Question: I was playing around the rabbitmq HTTP API and came across a weird scenario. When I look at my queues through the web interface, the status of both of them shows as IDLE. .
However when I use the HTTP API, the return for both the queue shows as 'running'. The code im using is below:
'''
import requests
import json
uri = 'http://localhost:15672/api/queues'
r = requests.get(uri, auth=("guest","guest"))
parsed = json.loads(r.content)
#print json.dumps(parsed, indent=4)
for i in parsed:
print '{:<20} : {}'.format(i.get('name'), i.get('state'))
'''
Output:
'''
test queue : running
test2 : running
'''
Can someone explain this behaviour to me?
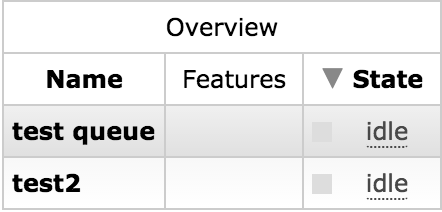
Answer: Check the Management_console source code here: <URL>
'''
function fmt_object_state(obj) {
if (obj.state == undefined) return '';
var colour = 'green';
var text = obj.state;
var explanation;
if (obj.idle_since !== undefined) {
colour = 'grey';
explanation = 'Idle since ' + obj.idle_since;
text = 'idle';
}
'''
The console shows "idle" if the field 'idle_since' is not null.
If there is "traffic" in your queue you will have a json like that:
'''
"policy":"",
"exclusive_consumer_tag":"",
"consumers":0,
"consumer_utilisation":"",
"memory":176456,
"recoverable_slaves":"",
"state":"running",
'''
if the queue is in idle (without traffic) you will have a json like that:
'''
"idle_since":"2015-06-25 10:15:07",
"consumer_utilisation":"",
"policy":"",
"exclusive_consumer_tag":"",
"consumers":0,
"recoverable_slaves":"",
"state":"running",
'''
As you can see the field '"idle_since"' is not null.
In both cases the queue is always in 'running' state.
In conclusion it is just a web-view formatting.